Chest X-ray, AP view. Patient: 63 years old, sex F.
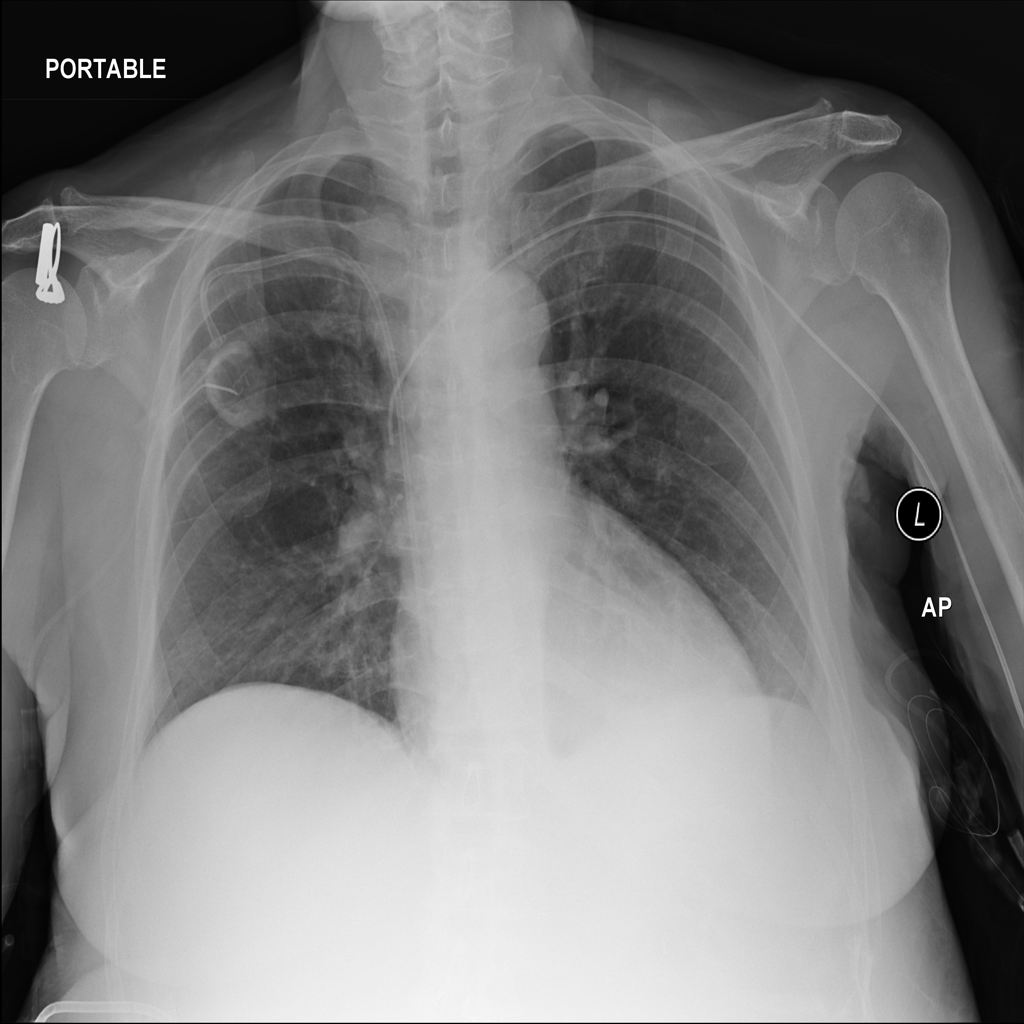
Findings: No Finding